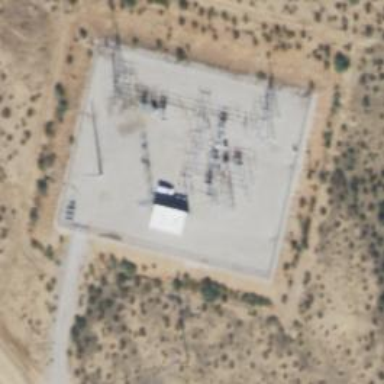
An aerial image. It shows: Switch for power supply.